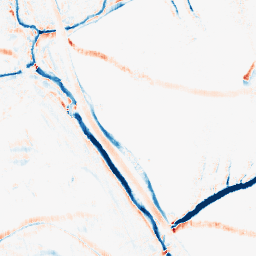
Category: morphological
Decomposition family: morphological_rect
Decomposition parameters: operation: average
width: 5
height: 10
Upsampling method: edge_directed
Upsampling parameters: scale: 4
Upsampling scale: 4